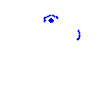
Particle: kaon